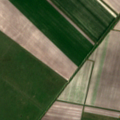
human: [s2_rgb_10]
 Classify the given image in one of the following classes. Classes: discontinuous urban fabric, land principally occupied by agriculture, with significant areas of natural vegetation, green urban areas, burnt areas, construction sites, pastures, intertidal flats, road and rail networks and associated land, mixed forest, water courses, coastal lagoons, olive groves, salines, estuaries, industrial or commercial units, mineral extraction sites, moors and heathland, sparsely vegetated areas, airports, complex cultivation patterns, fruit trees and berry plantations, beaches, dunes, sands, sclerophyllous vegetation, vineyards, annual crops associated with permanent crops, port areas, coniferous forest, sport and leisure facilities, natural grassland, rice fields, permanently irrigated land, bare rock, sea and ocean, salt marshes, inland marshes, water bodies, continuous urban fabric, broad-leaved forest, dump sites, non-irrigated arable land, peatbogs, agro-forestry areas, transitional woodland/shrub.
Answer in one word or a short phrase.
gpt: non-irrigated arable land, pastures